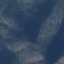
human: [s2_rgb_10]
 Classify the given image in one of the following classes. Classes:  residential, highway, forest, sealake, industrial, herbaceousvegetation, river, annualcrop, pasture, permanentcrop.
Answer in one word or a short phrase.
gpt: HerbaceousVegetation